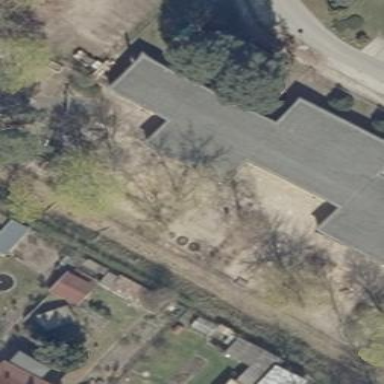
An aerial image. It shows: Flat-roofed kindergarten building.